Interaction volume radius: 10 \u00c5
Interaction volume height: 15 \u00c5
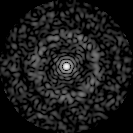
Disorder parameter: 0.8374